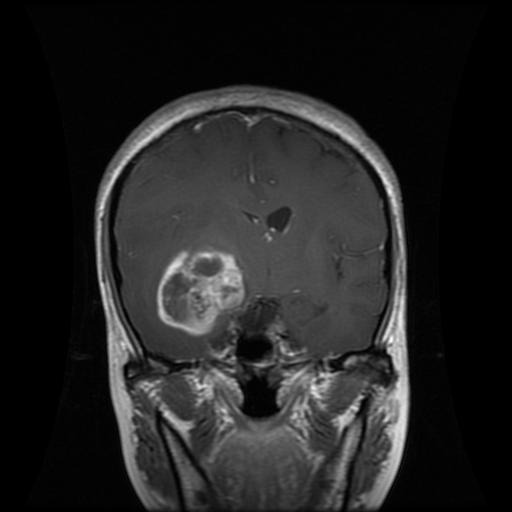
Label: glioma